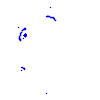
Particle: proton